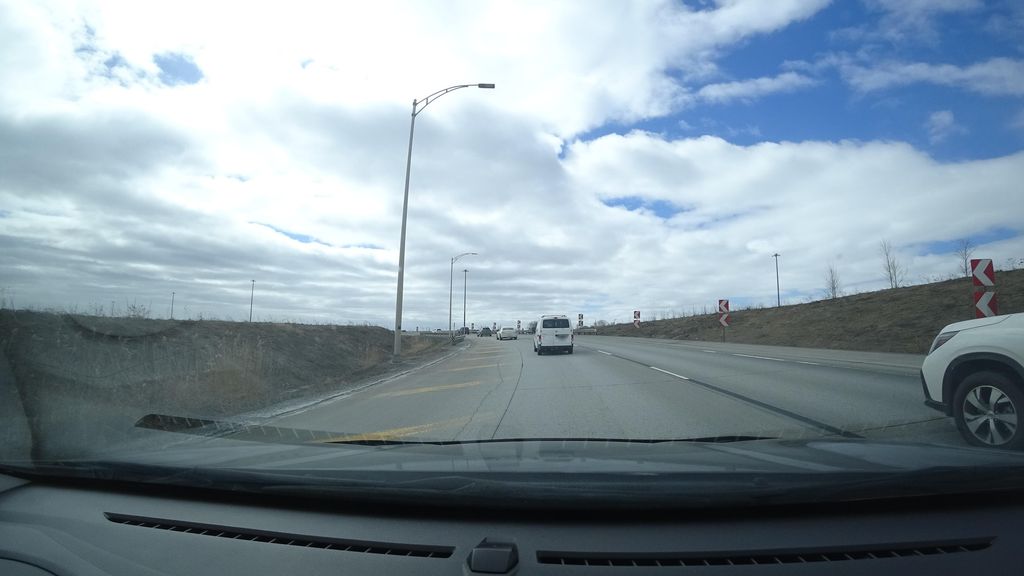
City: quebec_city